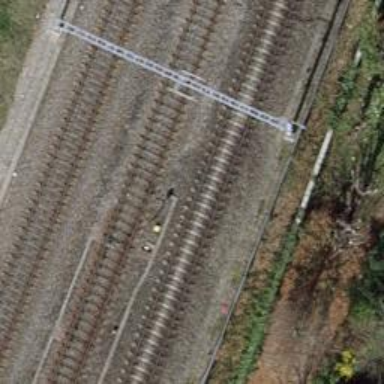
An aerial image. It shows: Railway switch.